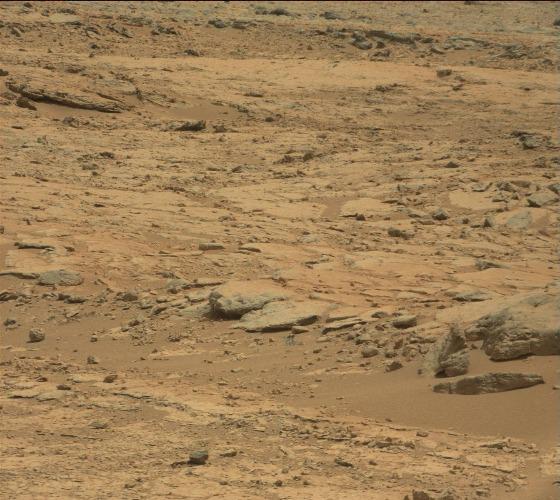
Terrain classes present: Bedrock, Gravel / Sand / Soil, Rock, Shadow